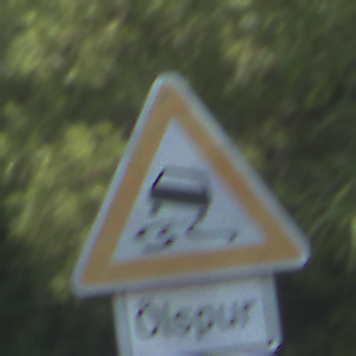
Verkehrszeichen: SchleuderOderRutschgefahr
Zusatzzeichen unten: HinweiseAufGefahrenDurchVerbaleAngabe1
Umgebung: Outdoor, Urban
Tageszeit: MorningAfternoon
Wetter: PartlyCloudy
Licht: Natural
Jahreszeit: NotSpecified
Kontrast: LowContrast